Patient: sex M, age 54
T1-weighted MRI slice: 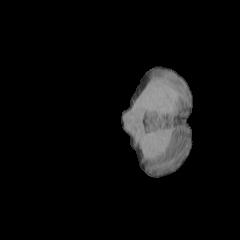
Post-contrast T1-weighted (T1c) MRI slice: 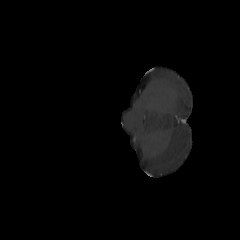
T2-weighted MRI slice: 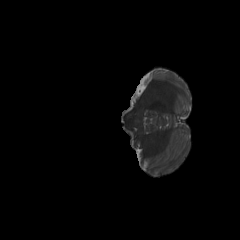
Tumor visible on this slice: no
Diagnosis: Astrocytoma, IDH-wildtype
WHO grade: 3